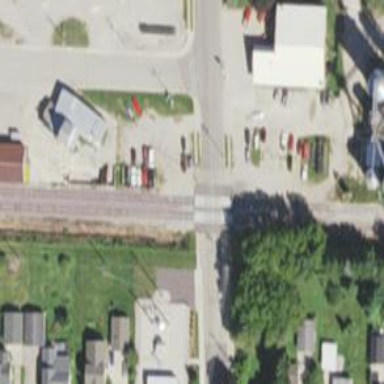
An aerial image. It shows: Level crossing along the railway.